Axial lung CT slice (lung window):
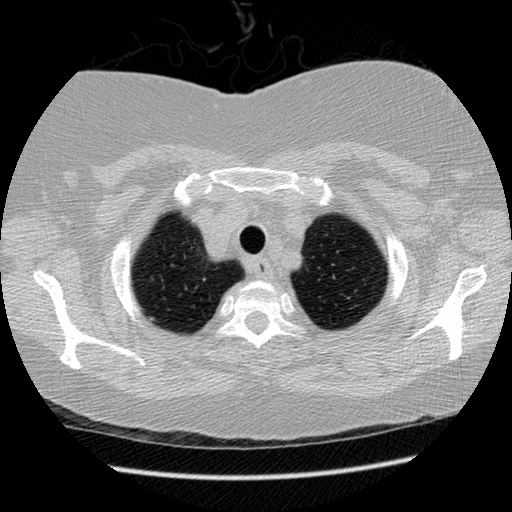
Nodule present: no